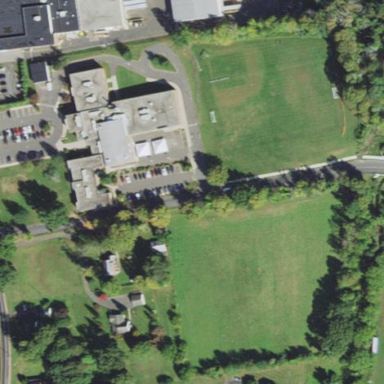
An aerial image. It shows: School.